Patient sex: M
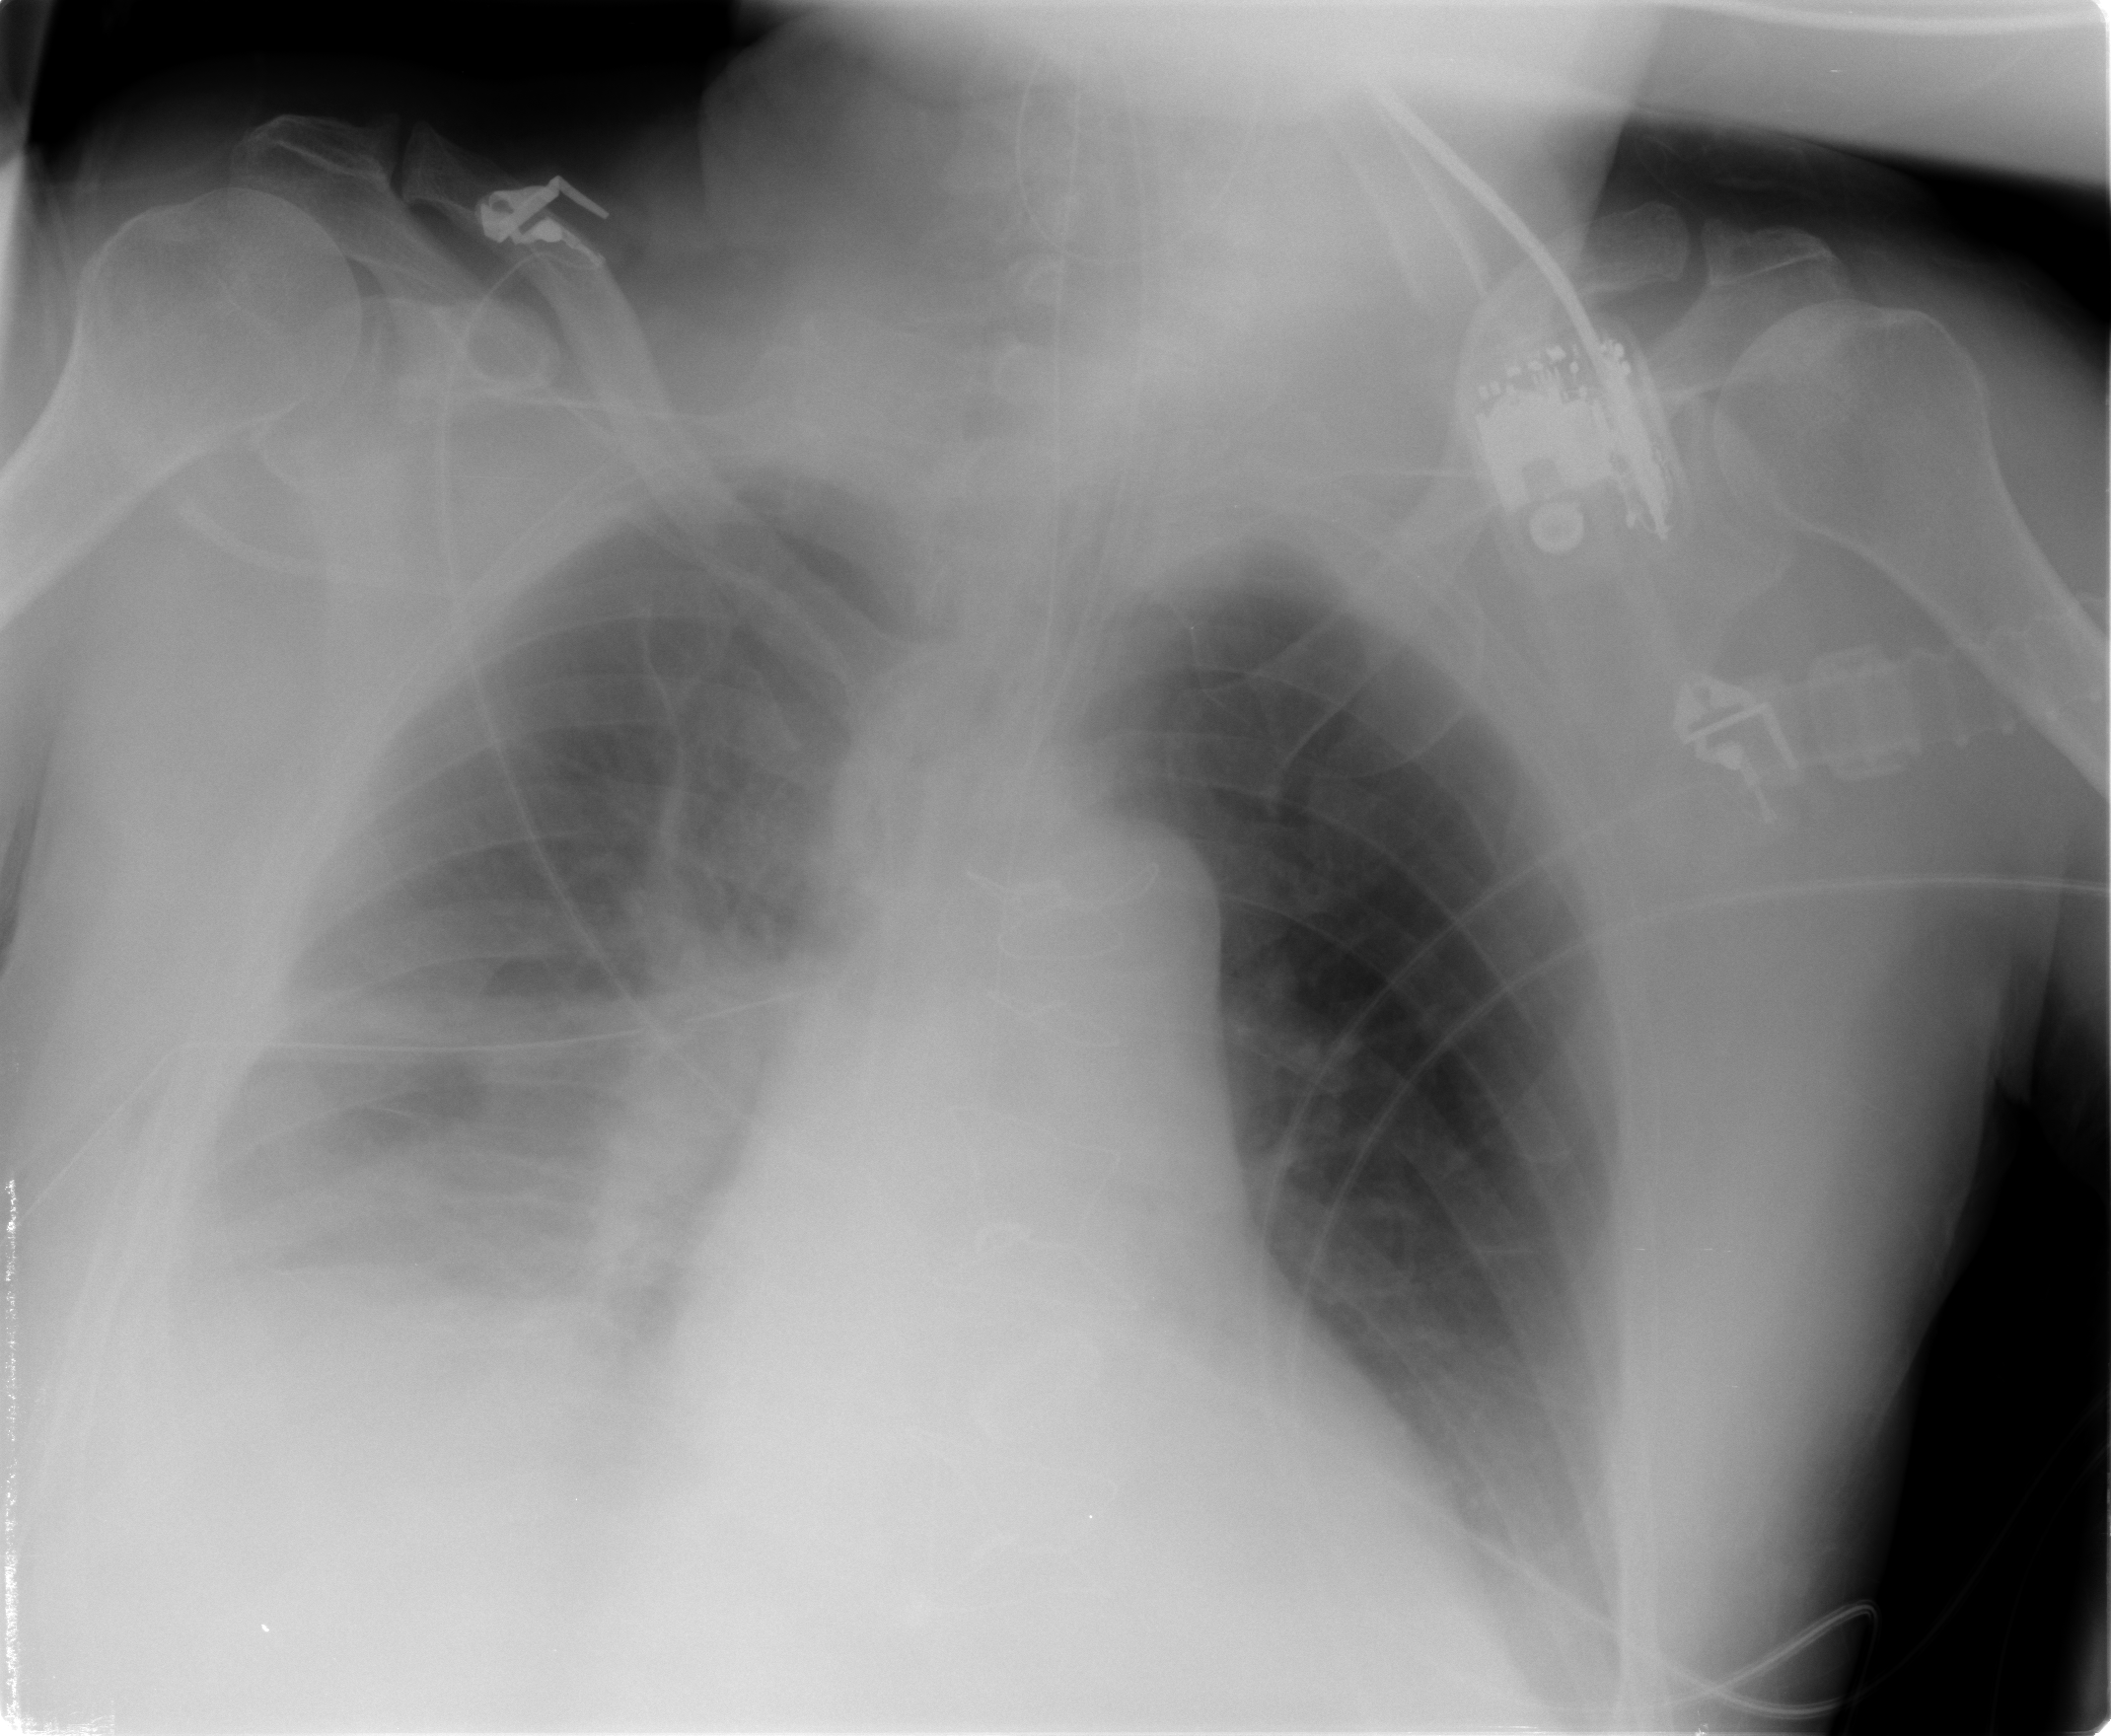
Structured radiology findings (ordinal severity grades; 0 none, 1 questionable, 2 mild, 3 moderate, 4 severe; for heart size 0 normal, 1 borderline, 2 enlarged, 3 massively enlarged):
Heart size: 0
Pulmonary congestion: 0
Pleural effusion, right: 2
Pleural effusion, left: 0
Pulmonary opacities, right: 1
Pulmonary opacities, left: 0
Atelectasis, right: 2
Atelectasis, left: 0